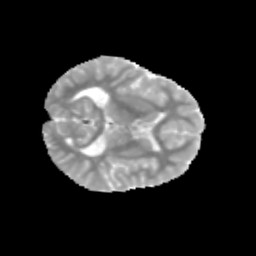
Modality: MD
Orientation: axial
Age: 11
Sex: male
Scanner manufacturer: siemens
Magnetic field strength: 3 T
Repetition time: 3.8 s
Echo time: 0.07 s